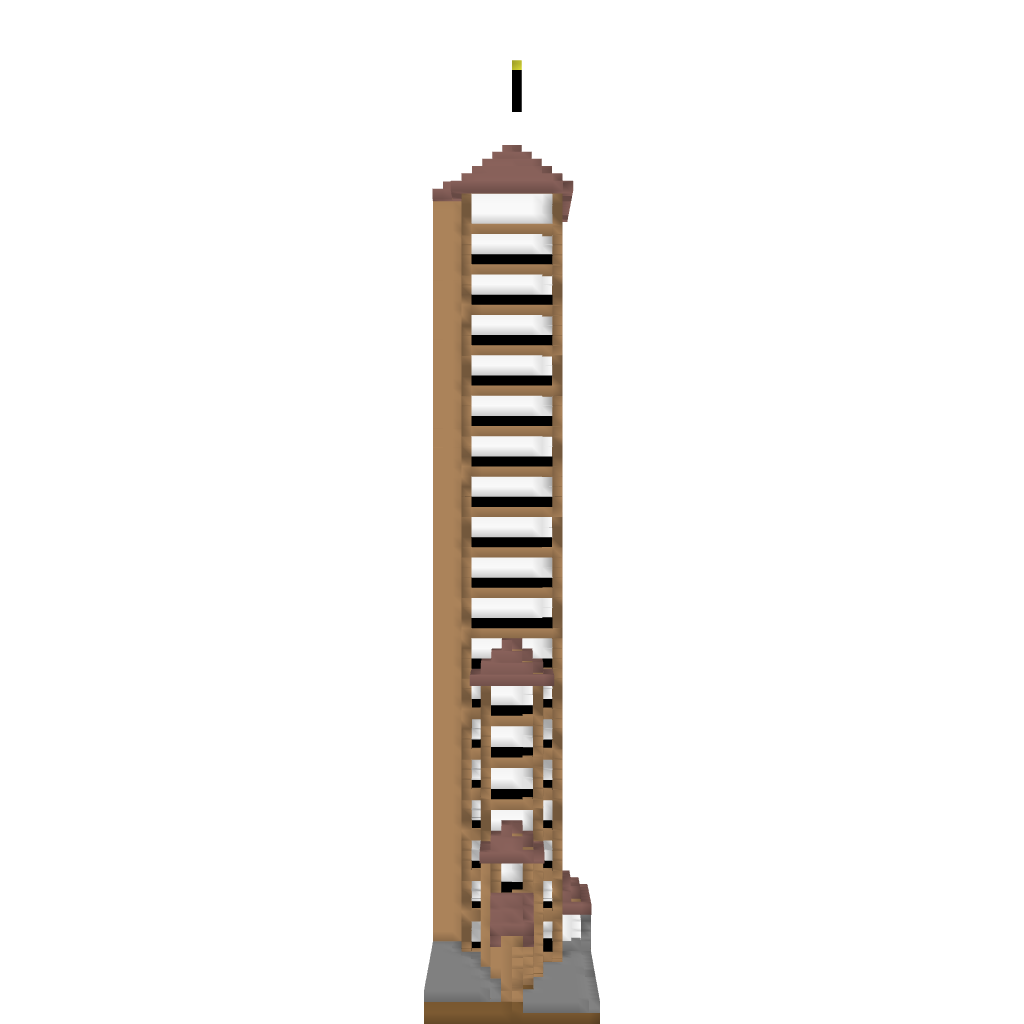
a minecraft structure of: Eternity Tower bad low quality